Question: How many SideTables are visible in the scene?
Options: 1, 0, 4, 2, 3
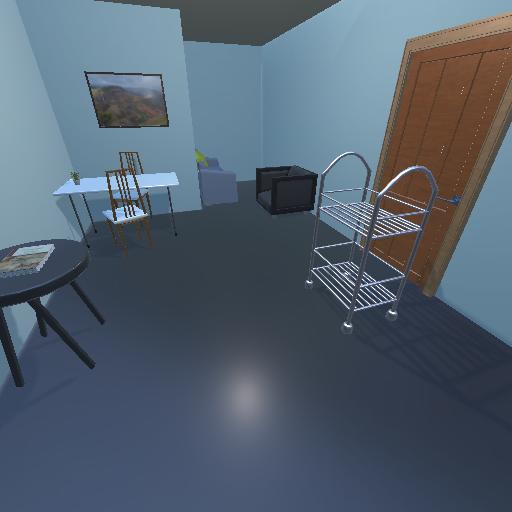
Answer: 1